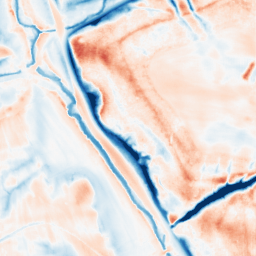
Category: multiscale
Decomposition family: dog_multiscale
Decomposition parameters: sigma_ratio: 1.6
n_scales: 6
base_sigma: 0.5
Upsampling method: fft_zeropad
Upsampling parameters: scale: 2
Upsampling scale: 2